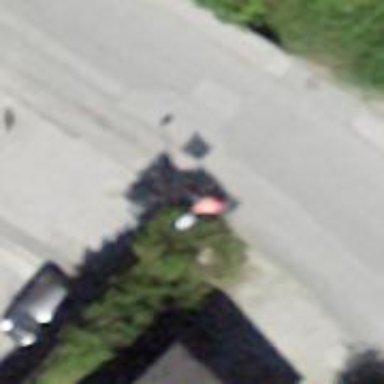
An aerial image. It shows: Post box is visible.